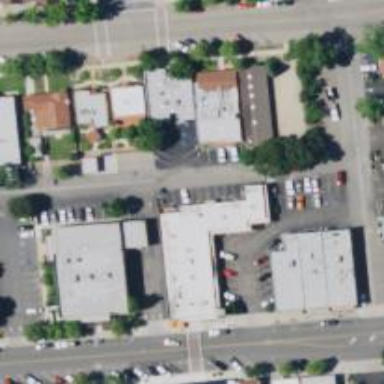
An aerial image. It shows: Pharmacy providing healthcare services.